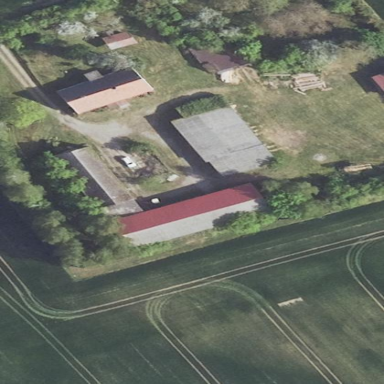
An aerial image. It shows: Farmyard area.